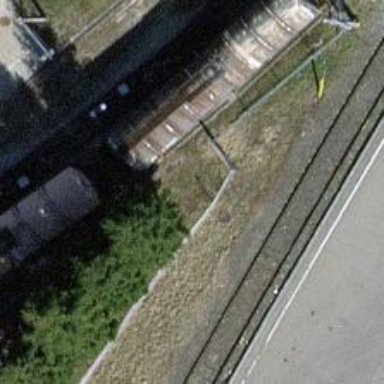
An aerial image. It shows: Minor rail service spur with rail tracks.